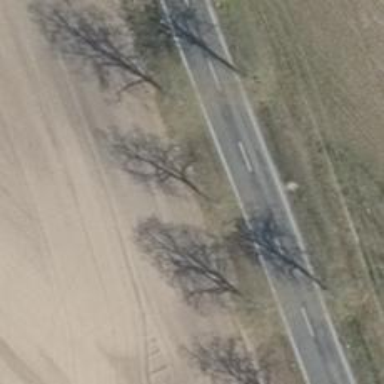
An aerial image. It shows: Avenue lined with deciduous broadleaved trees.